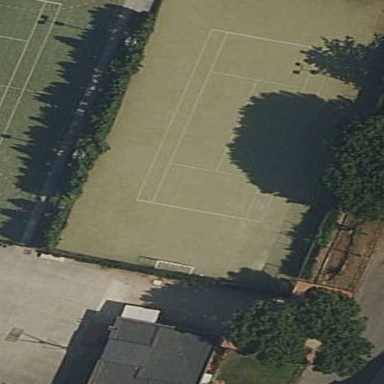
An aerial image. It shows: Tennis court on pitch designated for leisure land.